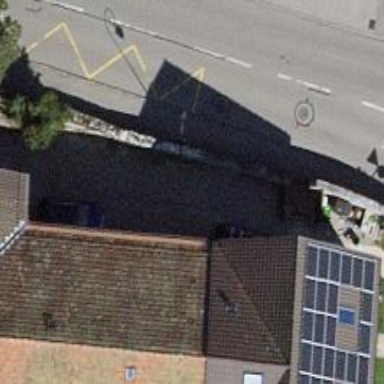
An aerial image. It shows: Bus stop with platform for public transport.